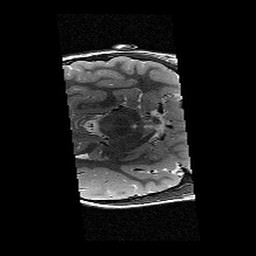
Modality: T2w
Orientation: axial
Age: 11
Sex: female
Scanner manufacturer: siemens
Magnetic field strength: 3 T
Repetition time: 9.23 s
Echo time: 0.067 s